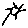
Label: sun